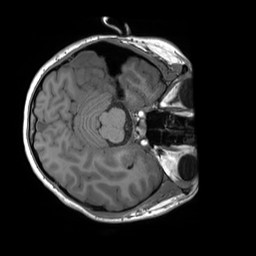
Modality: T1w
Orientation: axial
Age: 20
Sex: female
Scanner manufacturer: siemens
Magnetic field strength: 3 T
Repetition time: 1.8 s
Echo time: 0.00232 s